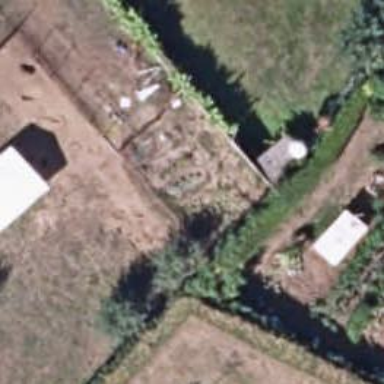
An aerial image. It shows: Fence is in the image.